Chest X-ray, PA view. Patient: 50 years old, sex F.
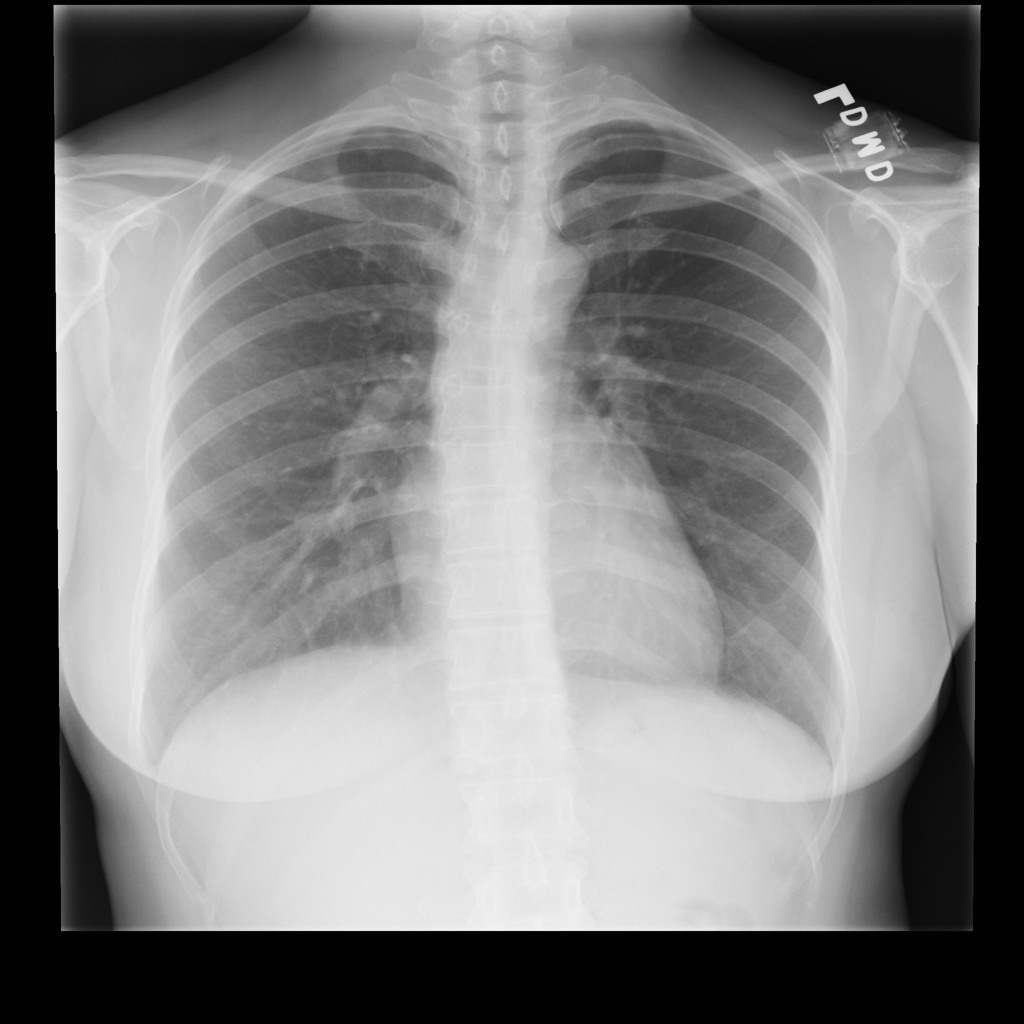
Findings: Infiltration